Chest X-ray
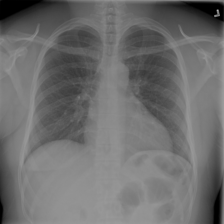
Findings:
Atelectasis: negative
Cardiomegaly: negative
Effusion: negative
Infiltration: negative
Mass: negative
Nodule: negative
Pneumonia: negative
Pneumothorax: negative
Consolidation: negative
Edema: negative
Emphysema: negative
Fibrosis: negative
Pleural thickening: negative
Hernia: negative